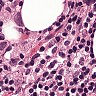
Metastatic tissue present: yes